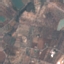
Land use / land cover: PermanentCrop